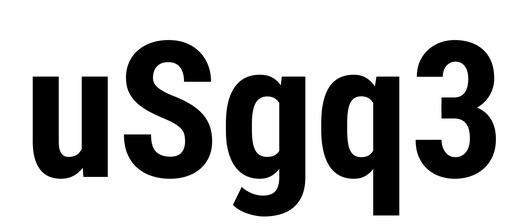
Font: Roboto_Condensed_Bold